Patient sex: M
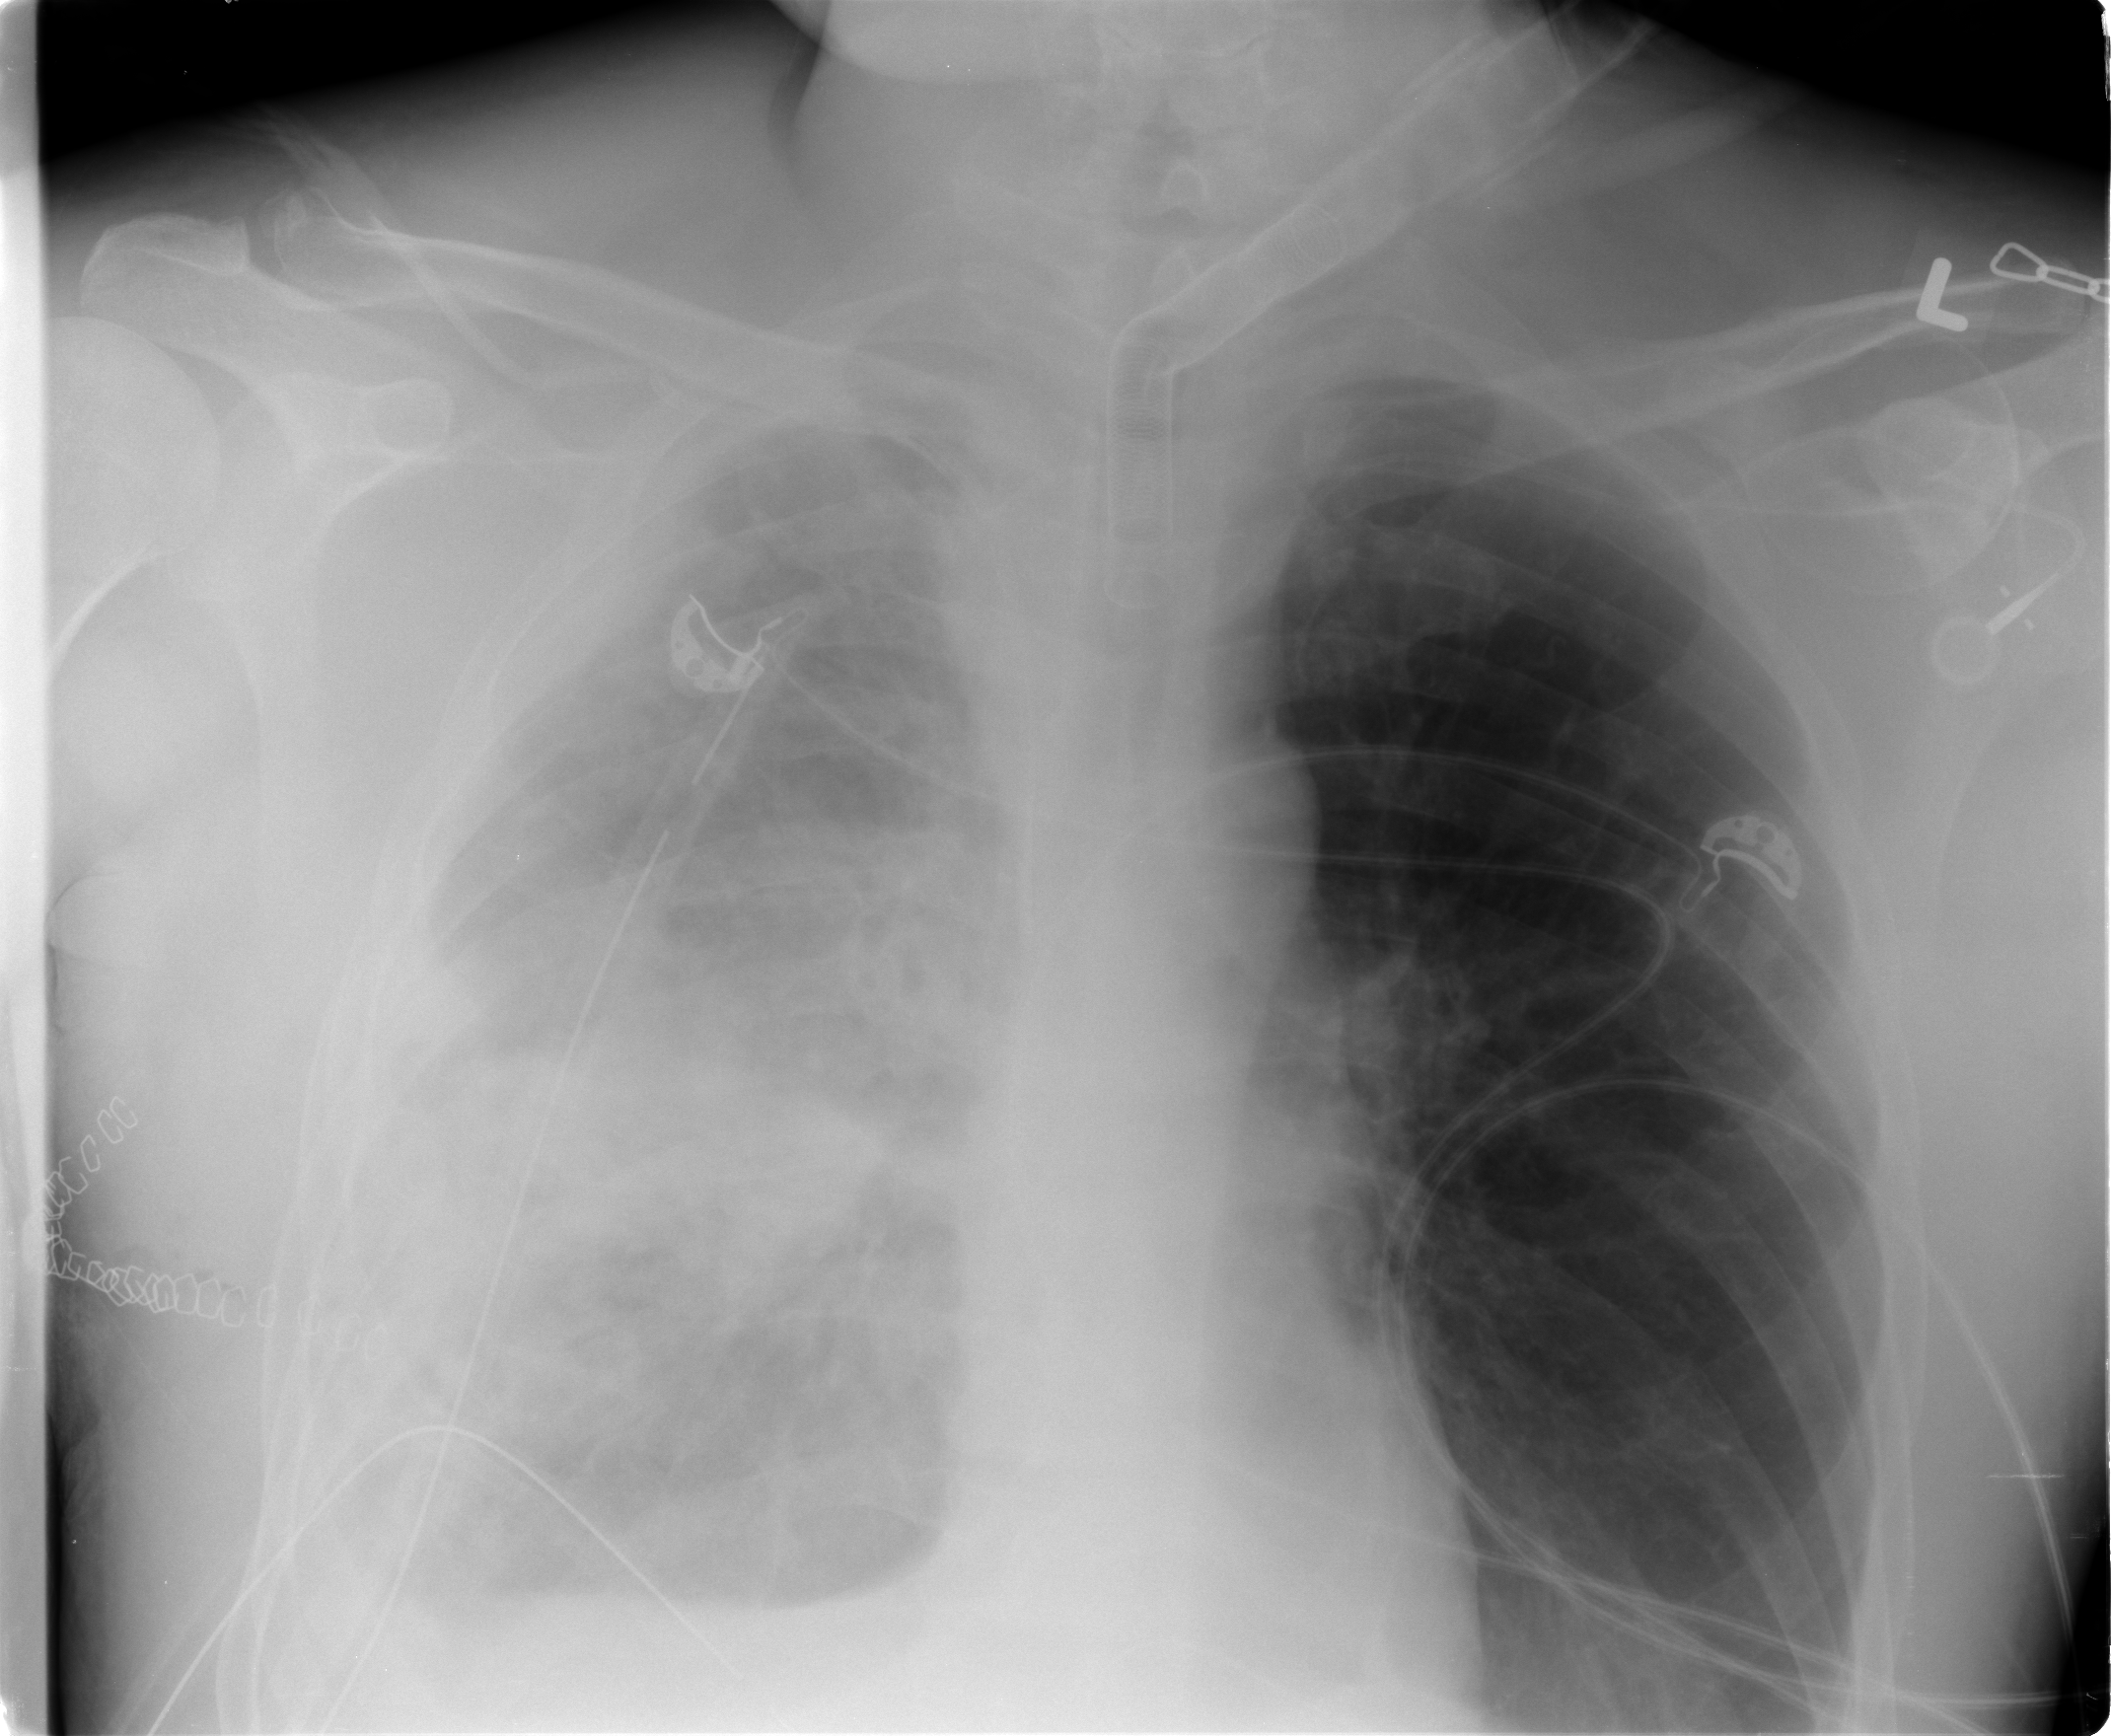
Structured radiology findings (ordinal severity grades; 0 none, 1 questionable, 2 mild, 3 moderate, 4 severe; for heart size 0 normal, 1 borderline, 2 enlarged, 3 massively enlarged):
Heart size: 0
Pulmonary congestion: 0
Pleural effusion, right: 3
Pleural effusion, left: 2
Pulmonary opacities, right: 3
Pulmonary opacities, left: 0
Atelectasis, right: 3
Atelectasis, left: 0